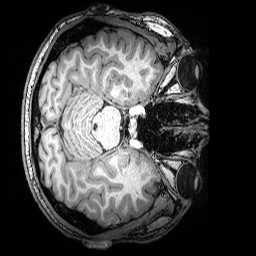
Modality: T1w
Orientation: axial
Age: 23
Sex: male
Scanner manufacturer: siemens
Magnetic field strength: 3 T
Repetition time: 2.53 s
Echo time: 0.00388 s